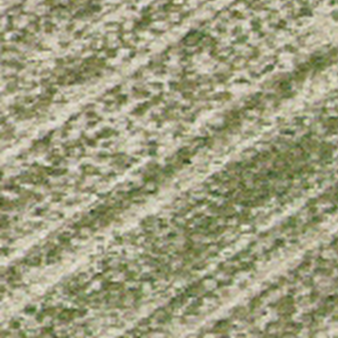
Label: other